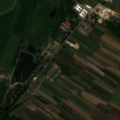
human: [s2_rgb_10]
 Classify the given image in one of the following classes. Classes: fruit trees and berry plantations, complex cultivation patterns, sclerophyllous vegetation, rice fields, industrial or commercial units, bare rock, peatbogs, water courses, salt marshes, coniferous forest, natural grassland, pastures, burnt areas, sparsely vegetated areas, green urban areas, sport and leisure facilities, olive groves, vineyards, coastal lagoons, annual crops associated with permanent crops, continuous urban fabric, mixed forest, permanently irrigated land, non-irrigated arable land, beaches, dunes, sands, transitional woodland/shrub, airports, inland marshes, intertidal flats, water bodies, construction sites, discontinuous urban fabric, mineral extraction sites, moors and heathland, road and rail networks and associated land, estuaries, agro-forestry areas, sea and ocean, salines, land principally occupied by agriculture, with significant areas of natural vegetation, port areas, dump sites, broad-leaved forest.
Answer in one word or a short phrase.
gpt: discontinuous urban fabric, non-irrigated arable land, complex cultivation patterns, transitional woodland/shrub